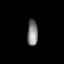
Tissue: lung
Cell type: Epithelial cells
Senescence score: 0.1595
Nuclear area (px): 264
Mean DAPI intensity: 132.678